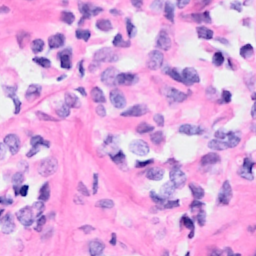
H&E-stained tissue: Breast